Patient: sex M, age 64
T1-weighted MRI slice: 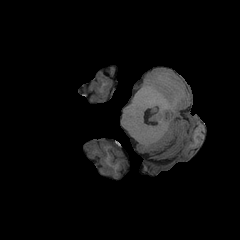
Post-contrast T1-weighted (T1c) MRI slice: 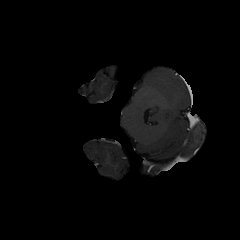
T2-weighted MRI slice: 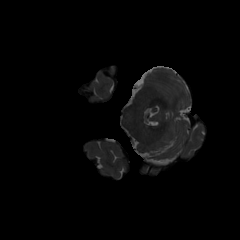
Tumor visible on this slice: no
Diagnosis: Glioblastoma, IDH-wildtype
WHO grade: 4